Question: I have a WordPress site which has an 'RSS' Feed but when I'm checking the 'RSS' feed page it shows 'XML' code;

Why ??
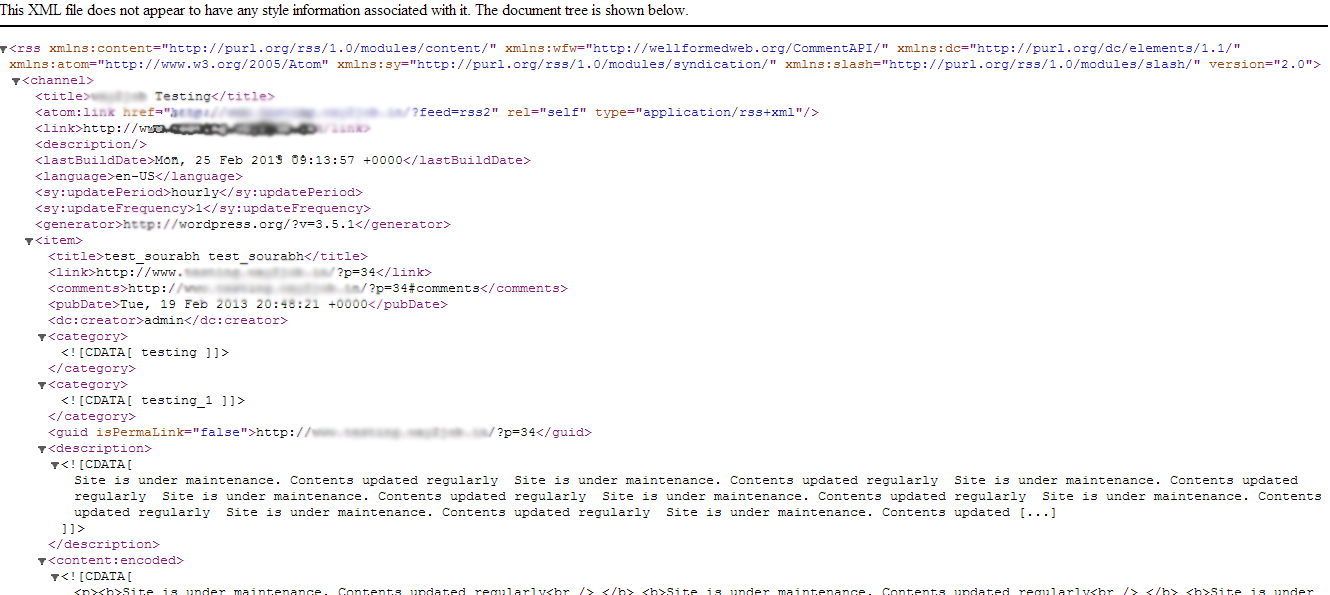
Answer: Different browsers display RSS feeds in different ways, as RSS is just a standardized XML format. It looks like you're trying to view the feed in Chrome. If you try opening it in Internet Explorer, it will likely appear "normal", because IE has a built-in RSS viewer that will format the RSS XML for you.
For example, look at Wordpress' own blog in Chrome and you'll see behavior similar to your screenshot: <URL>
As a final troubleshooting step if it still appears as XML, you can always try the <URL>.